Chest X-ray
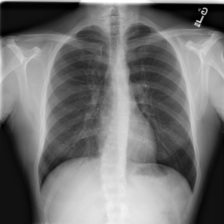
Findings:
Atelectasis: negative
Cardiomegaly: negative
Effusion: negative
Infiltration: negative
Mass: negative
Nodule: negative
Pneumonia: negative
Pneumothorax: negative
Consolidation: negative
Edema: negative
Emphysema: negative
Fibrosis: negative
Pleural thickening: negative
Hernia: negative